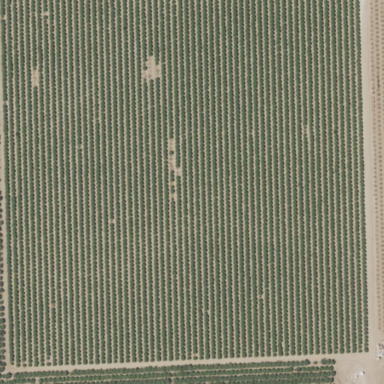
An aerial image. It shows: Orchard filled with almond trees.